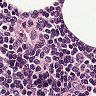
Metastatic tissue present: no